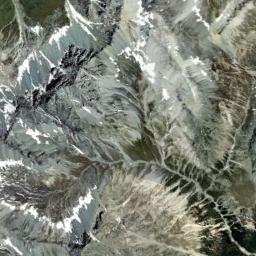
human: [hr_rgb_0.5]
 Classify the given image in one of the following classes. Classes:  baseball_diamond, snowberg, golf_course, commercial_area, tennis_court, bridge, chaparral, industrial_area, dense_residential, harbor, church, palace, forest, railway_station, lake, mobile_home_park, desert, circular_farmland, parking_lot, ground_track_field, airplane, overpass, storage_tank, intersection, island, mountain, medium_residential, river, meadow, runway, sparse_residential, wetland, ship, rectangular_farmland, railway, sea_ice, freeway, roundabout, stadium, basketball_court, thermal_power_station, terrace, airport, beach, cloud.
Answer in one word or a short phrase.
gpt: snowberg